Question: I have a JPEG template:

I need put a JPEG image inside that grey mask and save it as a JPEG.
(so resize the jpeg, and put it where the greay mask is).
Is there a way to do that using php and imagemagick extension ?
Regards
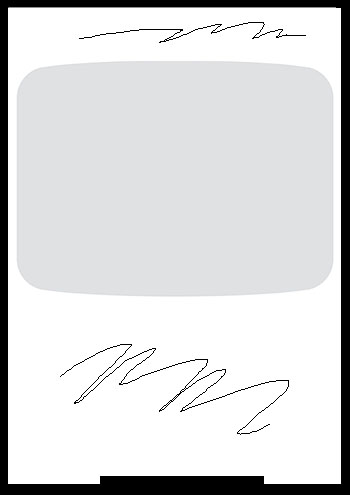
Answer: If you want your image to be 318px x 235px (to fit in the window of your template), you can resize
using ImageMagick:
'''
convert photo-big.jpg -resize '318x235^' photo-small.jpg
'''
The '^' insures that the small version will not be any smaller than the given dimensions, although one dimension may be bigger, in order to maintain the aspect ratio.
In order to insert the resized image into your template, you'll need a third image to serve as a mask. The mask is only black and white: the white is where you want the photo to show up in your template, like this:

Use the following line of code to create your composite image. The geometry indicates the offset in pixels (59 down and 15 over) to position the photo in the window:
'''
composite -geometry '+15+59' photo-small.jpg template.jpg mask.jpg comp.jpg
'''